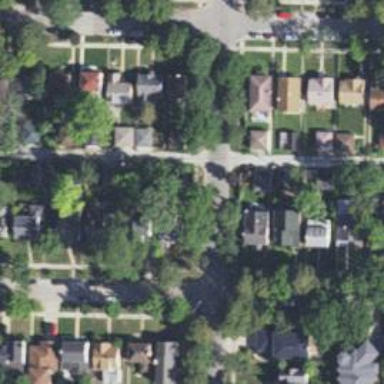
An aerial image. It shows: Alley classified as service road.